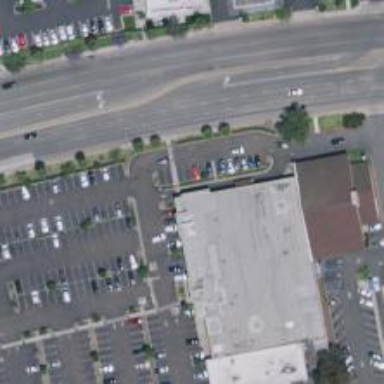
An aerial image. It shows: Commercial building serving as pharmacy. It falls under the healthcare category.